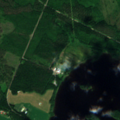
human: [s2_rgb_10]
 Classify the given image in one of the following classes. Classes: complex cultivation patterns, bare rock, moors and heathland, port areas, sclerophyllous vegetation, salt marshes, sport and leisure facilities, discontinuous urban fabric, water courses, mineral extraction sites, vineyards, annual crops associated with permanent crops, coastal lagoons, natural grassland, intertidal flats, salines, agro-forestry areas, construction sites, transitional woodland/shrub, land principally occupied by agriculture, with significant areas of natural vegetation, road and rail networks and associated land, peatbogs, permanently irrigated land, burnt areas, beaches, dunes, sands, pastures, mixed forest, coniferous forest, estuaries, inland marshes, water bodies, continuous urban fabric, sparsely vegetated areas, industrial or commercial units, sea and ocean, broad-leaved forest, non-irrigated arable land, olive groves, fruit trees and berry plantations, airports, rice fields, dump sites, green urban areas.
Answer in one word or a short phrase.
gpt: coniferous forest, mixed forest, water bodies